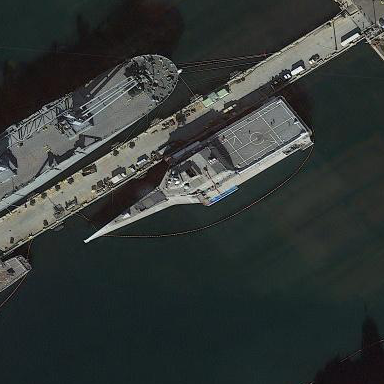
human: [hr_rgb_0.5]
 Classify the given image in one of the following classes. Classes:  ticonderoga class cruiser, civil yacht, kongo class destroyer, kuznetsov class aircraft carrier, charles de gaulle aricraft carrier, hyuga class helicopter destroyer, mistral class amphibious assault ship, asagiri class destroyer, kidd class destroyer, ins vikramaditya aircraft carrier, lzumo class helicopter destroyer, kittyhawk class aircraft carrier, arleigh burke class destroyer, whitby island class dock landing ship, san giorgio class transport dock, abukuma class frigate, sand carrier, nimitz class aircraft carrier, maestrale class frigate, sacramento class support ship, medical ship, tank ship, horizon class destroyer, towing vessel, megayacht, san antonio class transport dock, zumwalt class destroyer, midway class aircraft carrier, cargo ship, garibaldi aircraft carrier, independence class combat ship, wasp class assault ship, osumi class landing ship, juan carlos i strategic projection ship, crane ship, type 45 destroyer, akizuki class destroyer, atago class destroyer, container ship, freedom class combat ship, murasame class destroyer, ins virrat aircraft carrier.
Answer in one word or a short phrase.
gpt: Independence class combat ship